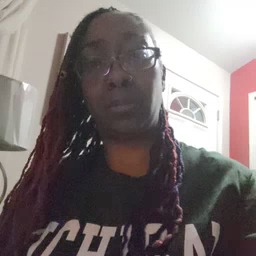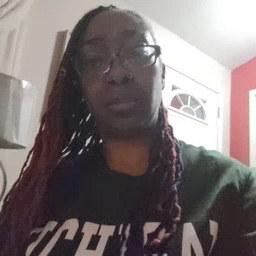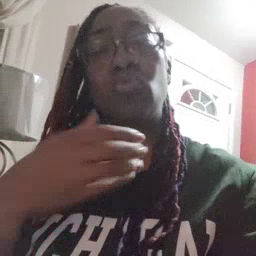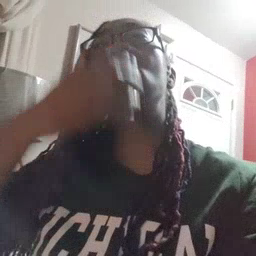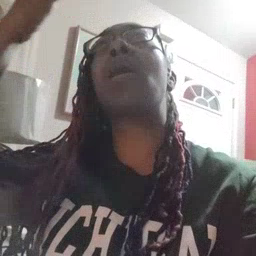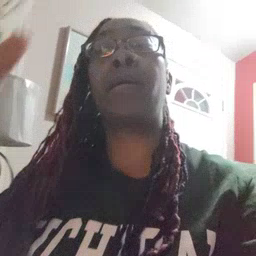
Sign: giraffe